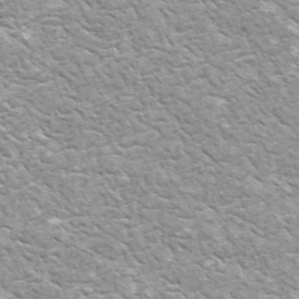
Label: frost